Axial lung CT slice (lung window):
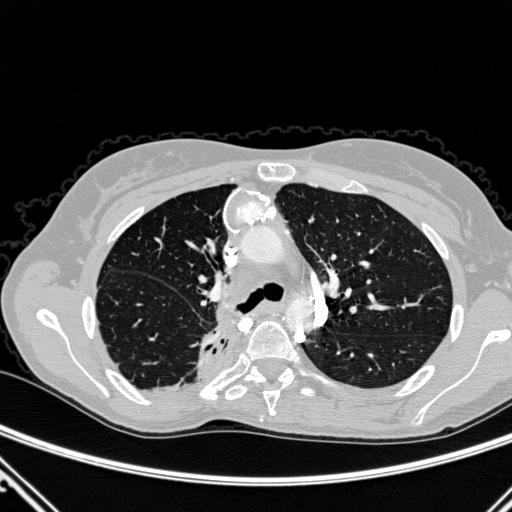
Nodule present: no